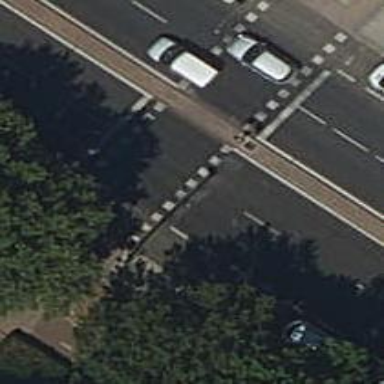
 there are traffic signals and zebra crossing."